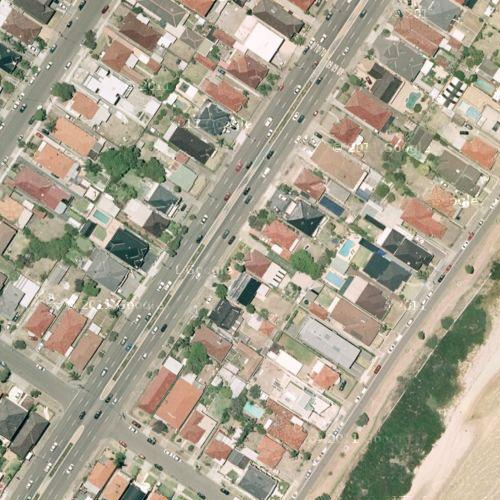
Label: sydney